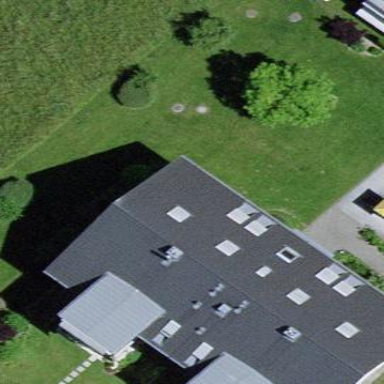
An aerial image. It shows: Gabled roof adorns the apartments building.